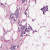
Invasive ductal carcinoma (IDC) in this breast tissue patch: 1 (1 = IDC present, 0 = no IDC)